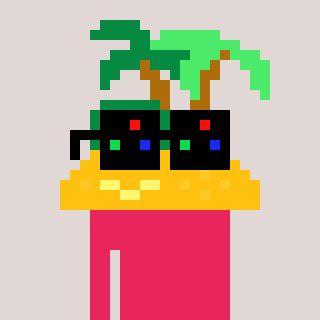
a pixel art character with square black sunglasses, a island-shaped head and a redpinkish-colored body on a warm background